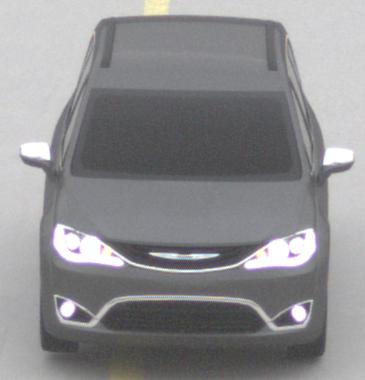
Make: Chrysler
Model: Pacifica
Detailed model: -
Model produced from: 2016
Model produced until: 2020
Doors: 5
Color: gray
Road condition: dry road
Daytime: midday
Contrast: low contrast